Interaction volume radius: 5 \u00c5
Interaction volume height: 20 \u00c5
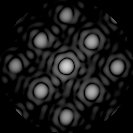
Disorder parameter: 0.08079